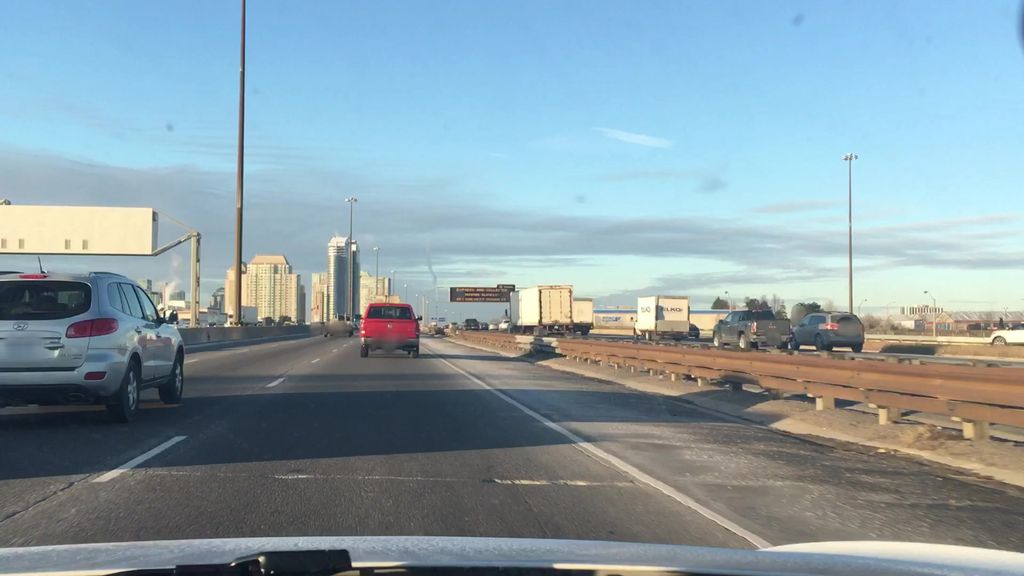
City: toronto